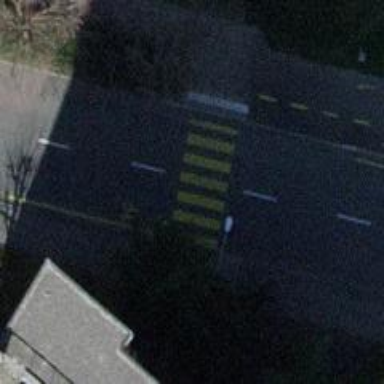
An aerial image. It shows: Uncontrolled zebra crossing.